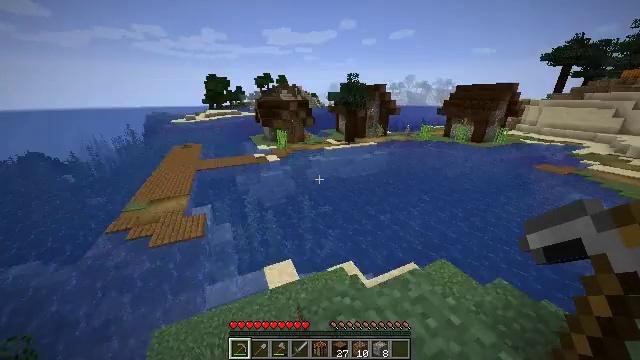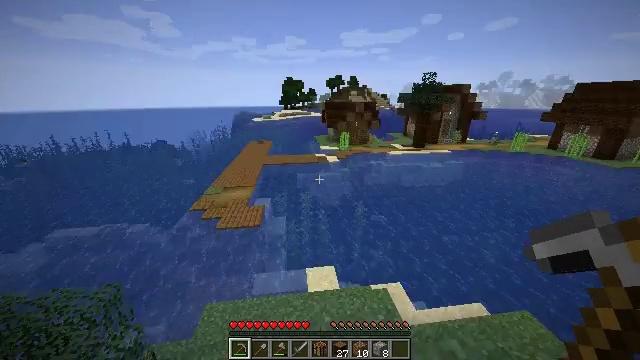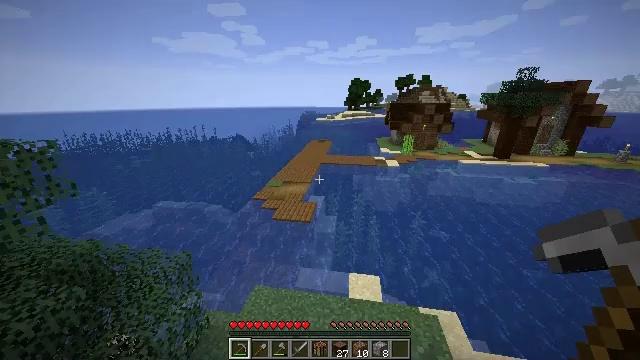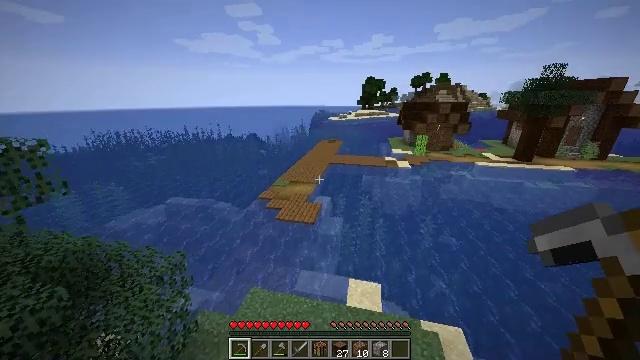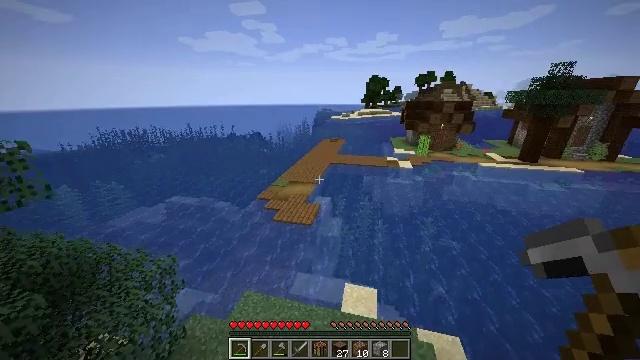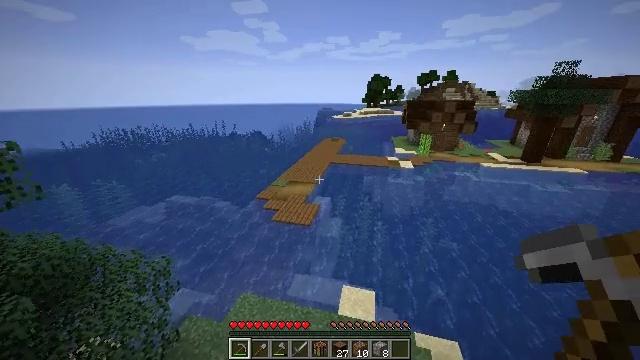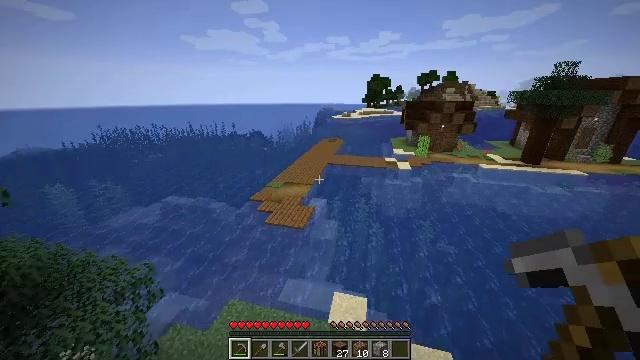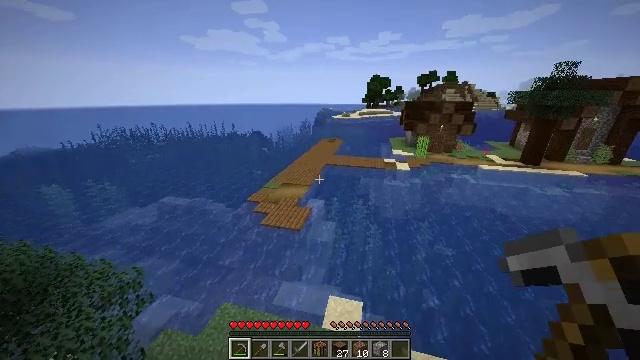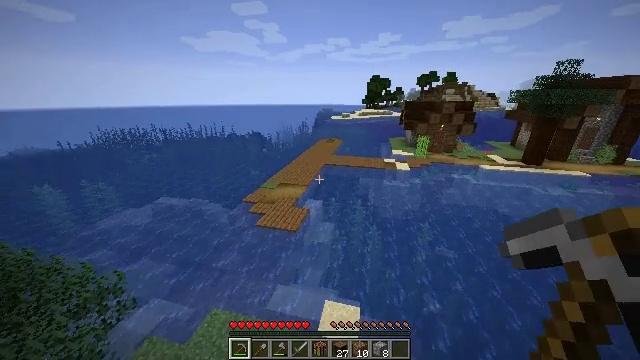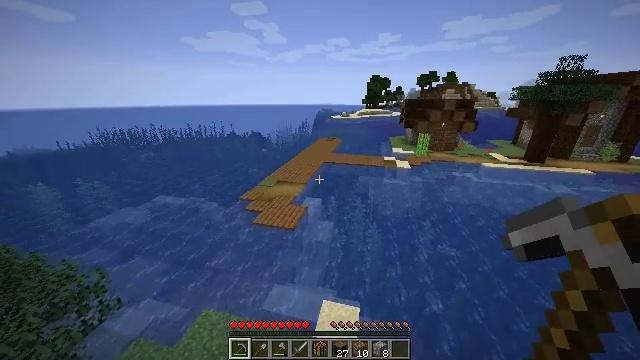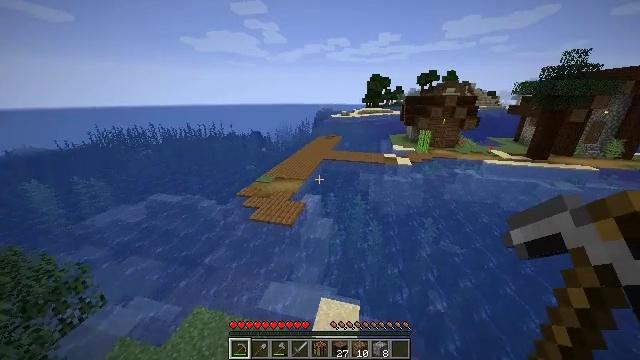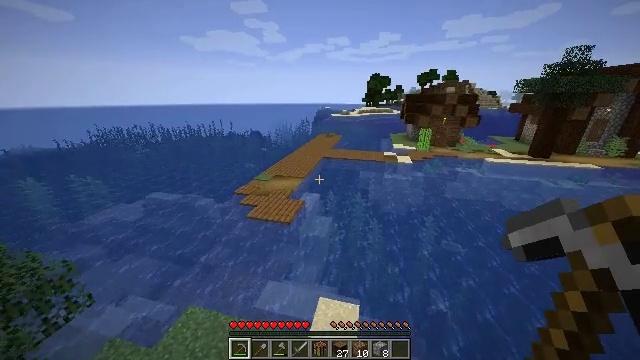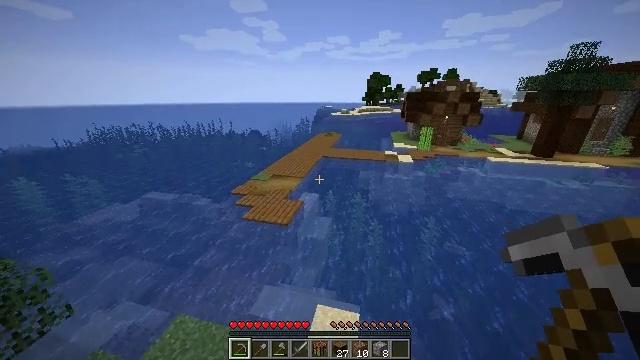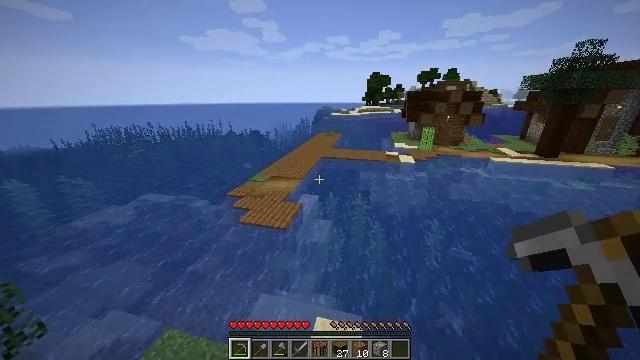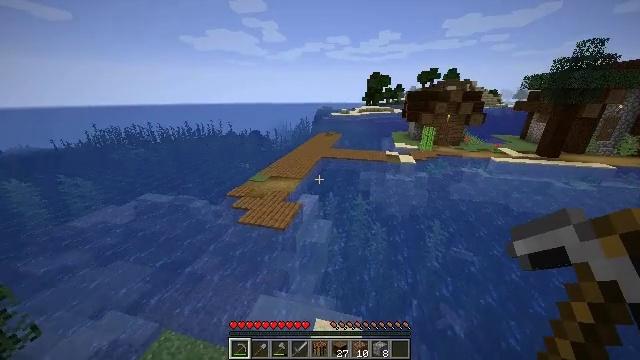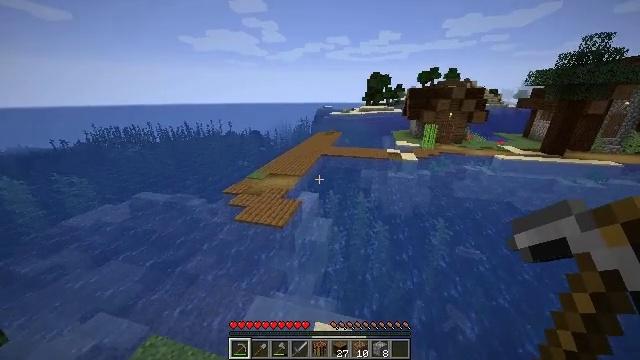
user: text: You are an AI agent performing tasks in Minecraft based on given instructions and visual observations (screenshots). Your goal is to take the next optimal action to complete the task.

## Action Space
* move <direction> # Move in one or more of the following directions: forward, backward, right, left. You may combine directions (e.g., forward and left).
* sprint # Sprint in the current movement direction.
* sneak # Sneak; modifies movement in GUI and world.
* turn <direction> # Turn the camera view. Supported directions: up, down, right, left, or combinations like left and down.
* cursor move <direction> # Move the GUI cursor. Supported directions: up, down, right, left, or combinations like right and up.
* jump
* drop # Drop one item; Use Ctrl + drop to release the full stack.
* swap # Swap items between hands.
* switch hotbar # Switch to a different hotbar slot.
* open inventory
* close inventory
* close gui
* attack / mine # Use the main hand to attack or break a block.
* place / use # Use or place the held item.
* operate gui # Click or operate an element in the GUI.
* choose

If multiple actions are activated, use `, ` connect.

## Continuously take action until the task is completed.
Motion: motion action
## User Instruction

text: Break the sugar cane.
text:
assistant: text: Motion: move forward and move right, sprint, turn left
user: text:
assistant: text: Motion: move forward and move right, sprint, turn left
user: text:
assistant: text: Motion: move forward and move right, turn left
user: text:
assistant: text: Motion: move forward and move right
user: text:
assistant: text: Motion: move forward and move right
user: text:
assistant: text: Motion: move forward and move right
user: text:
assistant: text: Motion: move forward
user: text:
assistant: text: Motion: move forward
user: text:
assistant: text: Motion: move forward
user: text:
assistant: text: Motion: move forward
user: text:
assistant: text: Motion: move forward
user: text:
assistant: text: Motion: move forward
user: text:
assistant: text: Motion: move forward
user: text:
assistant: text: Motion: move forward
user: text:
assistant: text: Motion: move forward and move left
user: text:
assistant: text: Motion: move forward and move left
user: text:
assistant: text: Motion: move forward and move left
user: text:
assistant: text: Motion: move forward and move left
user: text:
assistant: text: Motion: move forward and move left
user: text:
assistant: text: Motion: move forward and move left
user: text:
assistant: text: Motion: move forward and move left
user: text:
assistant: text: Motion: move forward and move left
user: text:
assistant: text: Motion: move forward and move left
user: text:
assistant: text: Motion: move forward and move left
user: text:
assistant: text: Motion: move forward and move left
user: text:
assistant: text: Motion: move forward and move left
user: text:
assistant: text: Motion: move forward and move left
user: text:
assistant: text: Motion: move forward and move left, turn down
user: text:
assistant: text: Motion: move forward
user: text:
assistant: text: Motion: move forward